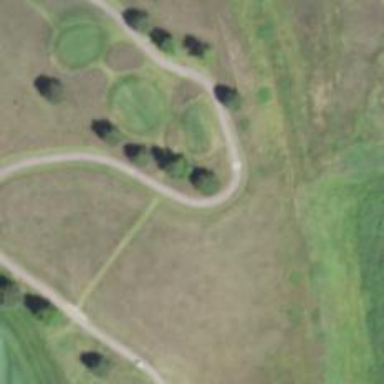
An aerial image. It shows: Service road designated as golf cart path.